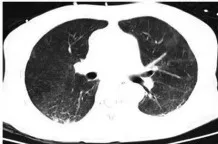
Chest CT of the patient. (C) Chest CT re-examination displayed a significant improvement in the absorption of inflammation compared to earlier (on day 13).
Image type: radiology (ct)